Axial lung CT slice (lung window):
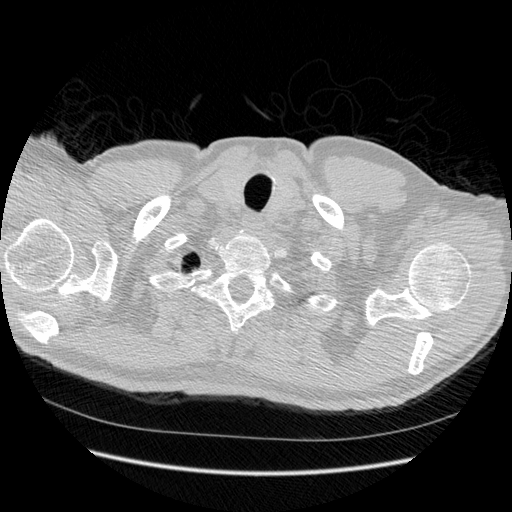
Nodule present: no